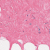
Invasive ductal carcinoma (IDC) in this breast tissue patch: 0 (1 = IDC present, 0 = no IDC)